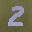
Label: 2